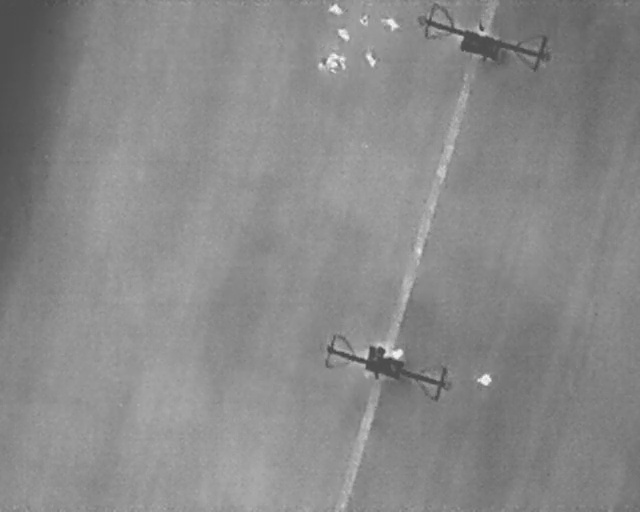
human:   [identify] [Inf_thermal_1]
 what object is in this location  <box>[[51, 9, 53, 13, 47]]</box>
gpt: <ref>1 large person at the top</ref>